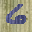
Label: 6